Field crop: maize
Growth stage: 2
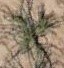
Species: salsola